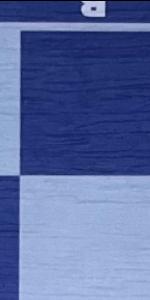
Label: Empty